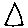
Label: triangle